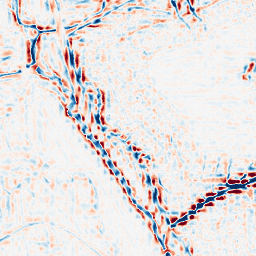
Category: wavelet
Decomposition family: wavelet_reverse_biorthogonal
Decomposition parameters: wavelet: rbio1.3
level: 3
Upsampling method: sinc_blackman
Upsampling parameters: scale: 4
kernel_size: 8
Upsampling scale: 4